Field crop: maize
Growth stage: 2
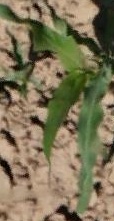
Species: maize